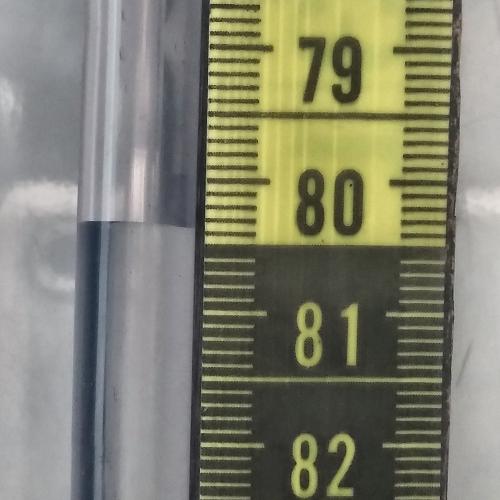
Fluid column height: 80.4 cm